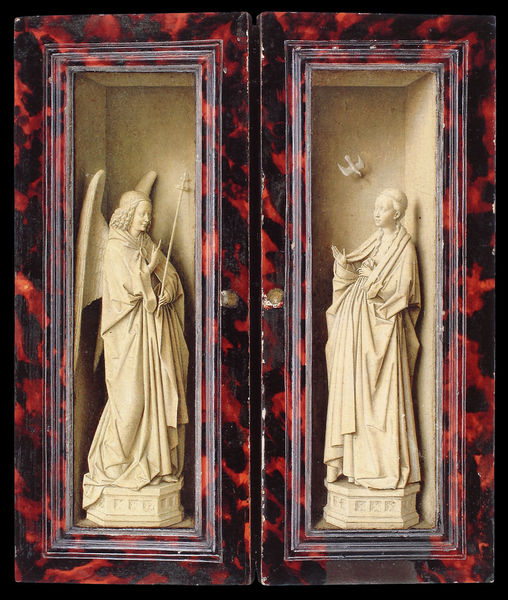
Titel: Dresdner Altar
Künstler: Jan van Eyck
Institution: Dresden, Gemäldegalerie Alte Meister
Schlagwörter: flügel, hand, vogel, weiß, frauen, frau, geste, marmor, schwarz, tür, rot, haube, muster, rahmen, sockel, stein, taube, hände, gewand, engel, skulptur, lächeln, schrank, türen, stab, figuren, nische, mäntel, altar, skulpturen, statuen, heilige, maria, verkündigung, ikonen, flügelaltar, heiliger geist, verkündung, empfängnis, behältnisse, trompe l'oeuil, grise